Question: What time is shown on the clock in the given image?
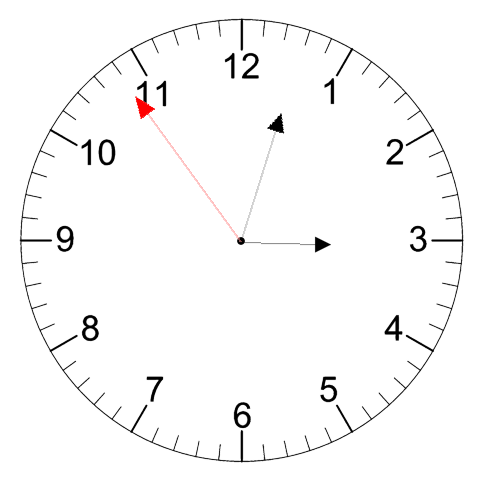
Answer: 03:02:54